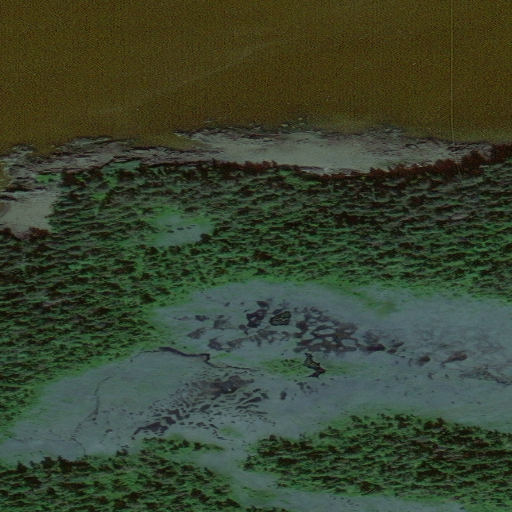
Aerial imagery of cape in Alaska named Tongue Point containing only unknown